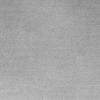
Atmospheric dust classification: dusty